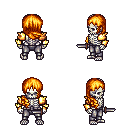
a pixel art fantasy rpg character, male body template, skeleton, gold arm armor, metal pants, light blonde right-swept hairstyle, dagger, four views (front, back, left, right), 2x2 character sprite sheet, small pixel art, hard edges, no anti-aliasing